Question: I am trying to achieve the below image:

Basically, I have set up ACF Gallery, and used the code below:
'''
<?php $images = get_field('gallery'); if( $images ): ?> <!-- This is the gallery filed slug -->
<?php foreach( $images as $image ): ?> <!-- This is your image loop -->
<img src="<?php echo $image['url']; ?>" alt="<?php echo $image['alt']; ?>" /> <!-- Image Code -->
<?php endforeach; ?> <!-- This is where the image loop ends -->
<?php endif; ?> <!-- This is where the gallery loop ends -->
'''
Which now lists all the images in the gallery. What I am looking for, is the first image to be full size, and the other 3 images to be thumbnails, like the image, which when clicked, change the full size image.
Anyone have any ideas?
EDIT:
Im open to another way of doing this
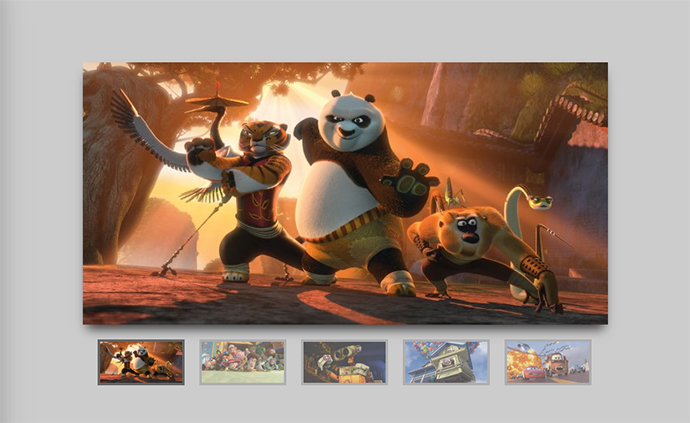
Answer: Normally I wouldn't post all of this, as it would require creating a lot of stuff, but luckily I just made something similar for work yesterday.
'''
<?php $galleryImages = get_field('gallery'); ?>
<div id="largeGalleryImage">
<img src="<?php echo $galleryImages[0]['sizes']['gallery-full']; ?>" id="galleryImageLarge" />
</div>
<div id="galleryThumbs">
<?php $i = 0;
foreach($galleryImages as $galleryThumb){
$i++;
if($i==1){
$imgClass = 'active';
}else{
$imgClass = '';
}
echo '<img src="'.$galleryThumb['sizes']['gallery-thumb'].'" class="imageThumb imageNum'.$i.' '.$imgClass.'" picURL="'.$galleryThumb['sizes']['gallery-full'].'" />';
} ?>
</div>
<script type="text/javascript">
//Setup Gallery Clicks
$("#galleryThumbs .imageThumb").click(function () {
if ($(this).hasClass('active')) {
//do nothing
} else {
var newImage = $(this).attr('picURL');
$('#galleryImageLarge').attr('src', newImage);
$("#galleryThumbs .imageThumb").removeClass('active');
$(this).addClass('active');
}
});
</script>
'''
In this example, "gallery-full" is a set custom image size for the large photo, and "gallery-thumb" is a set custom image size for my thumbnails.
The thumbnails have an attribute applied to them, called "picURL" and it houses the URL of the large image. The large image is auto-filled with the URL of the first image. Then, using jQuery, when a thumb is clicked, it changes the value of the large image with the value of the thumbnail's "picURL".
It also gives the current thumbnail an "active" class, to allow for styling your current thumb.